Question: Hey All I'm having a difficult time with a database design. As you can see from my current design a Registration can have multiple EmployerRegistrations which can have multiple ClientRegistrations. It's pretty simple from here. A new registration needs to be created by the user each year.
Unfortunately I need to be able to track changes / amendments. Changes can be made to the Registration information (name, address, etc.) or Client Registration information (remove / add client or remove / add employer).
I've tried a bunch different designs, but so far nothing feels "right". Tracking amendments in the Registration table is easy as this affects all tables above it. All id's are updated. It's the changes to the ClientRegistration table that's throwing me for a loop. As you can see I have a version column I was trying, but it's not helping me much. With Hibernate it feels like each amended client registration needs it's own unique registration object, but creating a whole new registration for any client registration amendments doesn't seem right / efficient.
I've been battling this for about a week so any help would be greatly appreciated. Thanks!

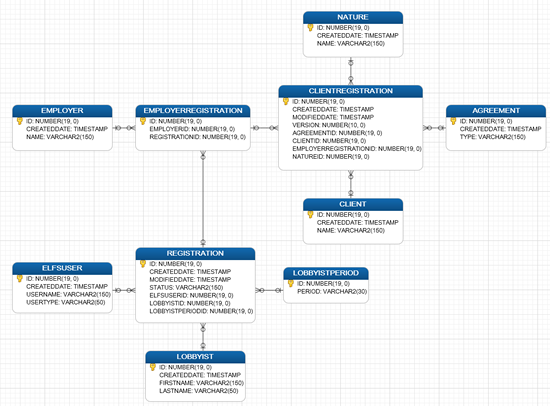
Answer: Have you checked out <URL>? Its an automatic versioning plugin for Hibernate. Makes tracking history of object changes very easy. It is configured in an AOP way, so you can simply annotate the object you want audited and let Envers handle the details:
'''
@Entity
@Audited
public class Person {
@Id
@GeneratedValue
private int id;
private String name;
private String surname;
@ManyToOne
private Address address;
...
}
'''